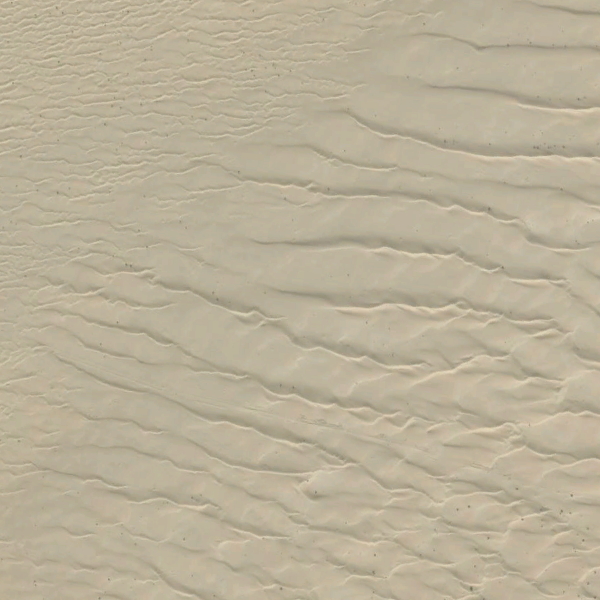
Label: Desert